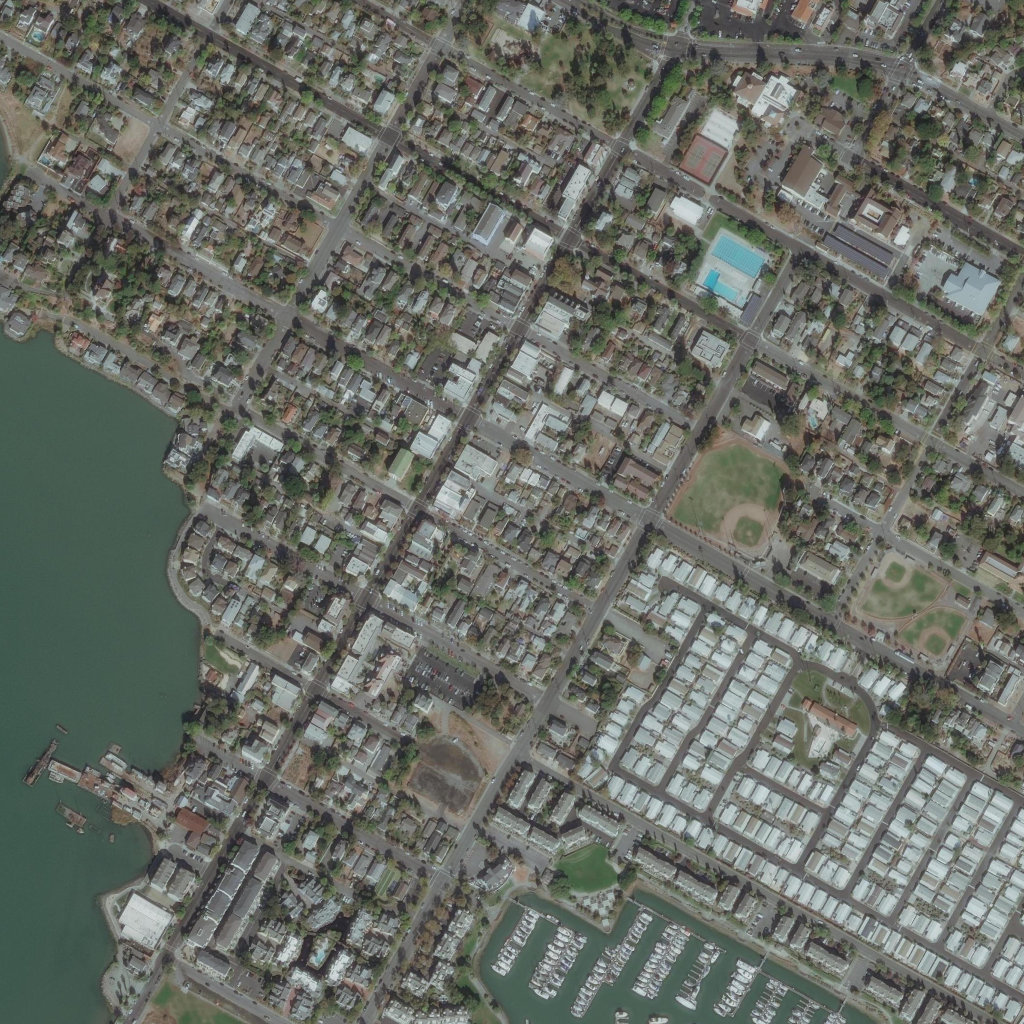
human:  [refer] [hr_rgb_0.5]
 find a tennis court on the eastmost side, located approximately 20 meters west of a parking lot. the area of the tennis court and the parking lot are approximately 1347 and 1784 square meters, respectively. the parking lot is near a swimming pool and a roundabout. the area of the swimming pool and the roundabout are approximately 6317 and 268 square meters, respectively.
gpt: <box>[[66, 13, 71, 18, 0]]</box>

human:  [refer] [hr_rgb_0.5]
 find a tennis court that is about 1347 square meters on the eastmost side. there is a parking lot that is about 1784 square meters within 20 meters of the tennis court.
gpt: <box>[[66, 13, 71, 18, 0]]</box>

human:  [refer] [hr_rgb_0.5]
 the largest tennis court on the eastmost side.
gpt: <box>[[66, 13, 71, 18, 0]]</box>